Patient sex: F
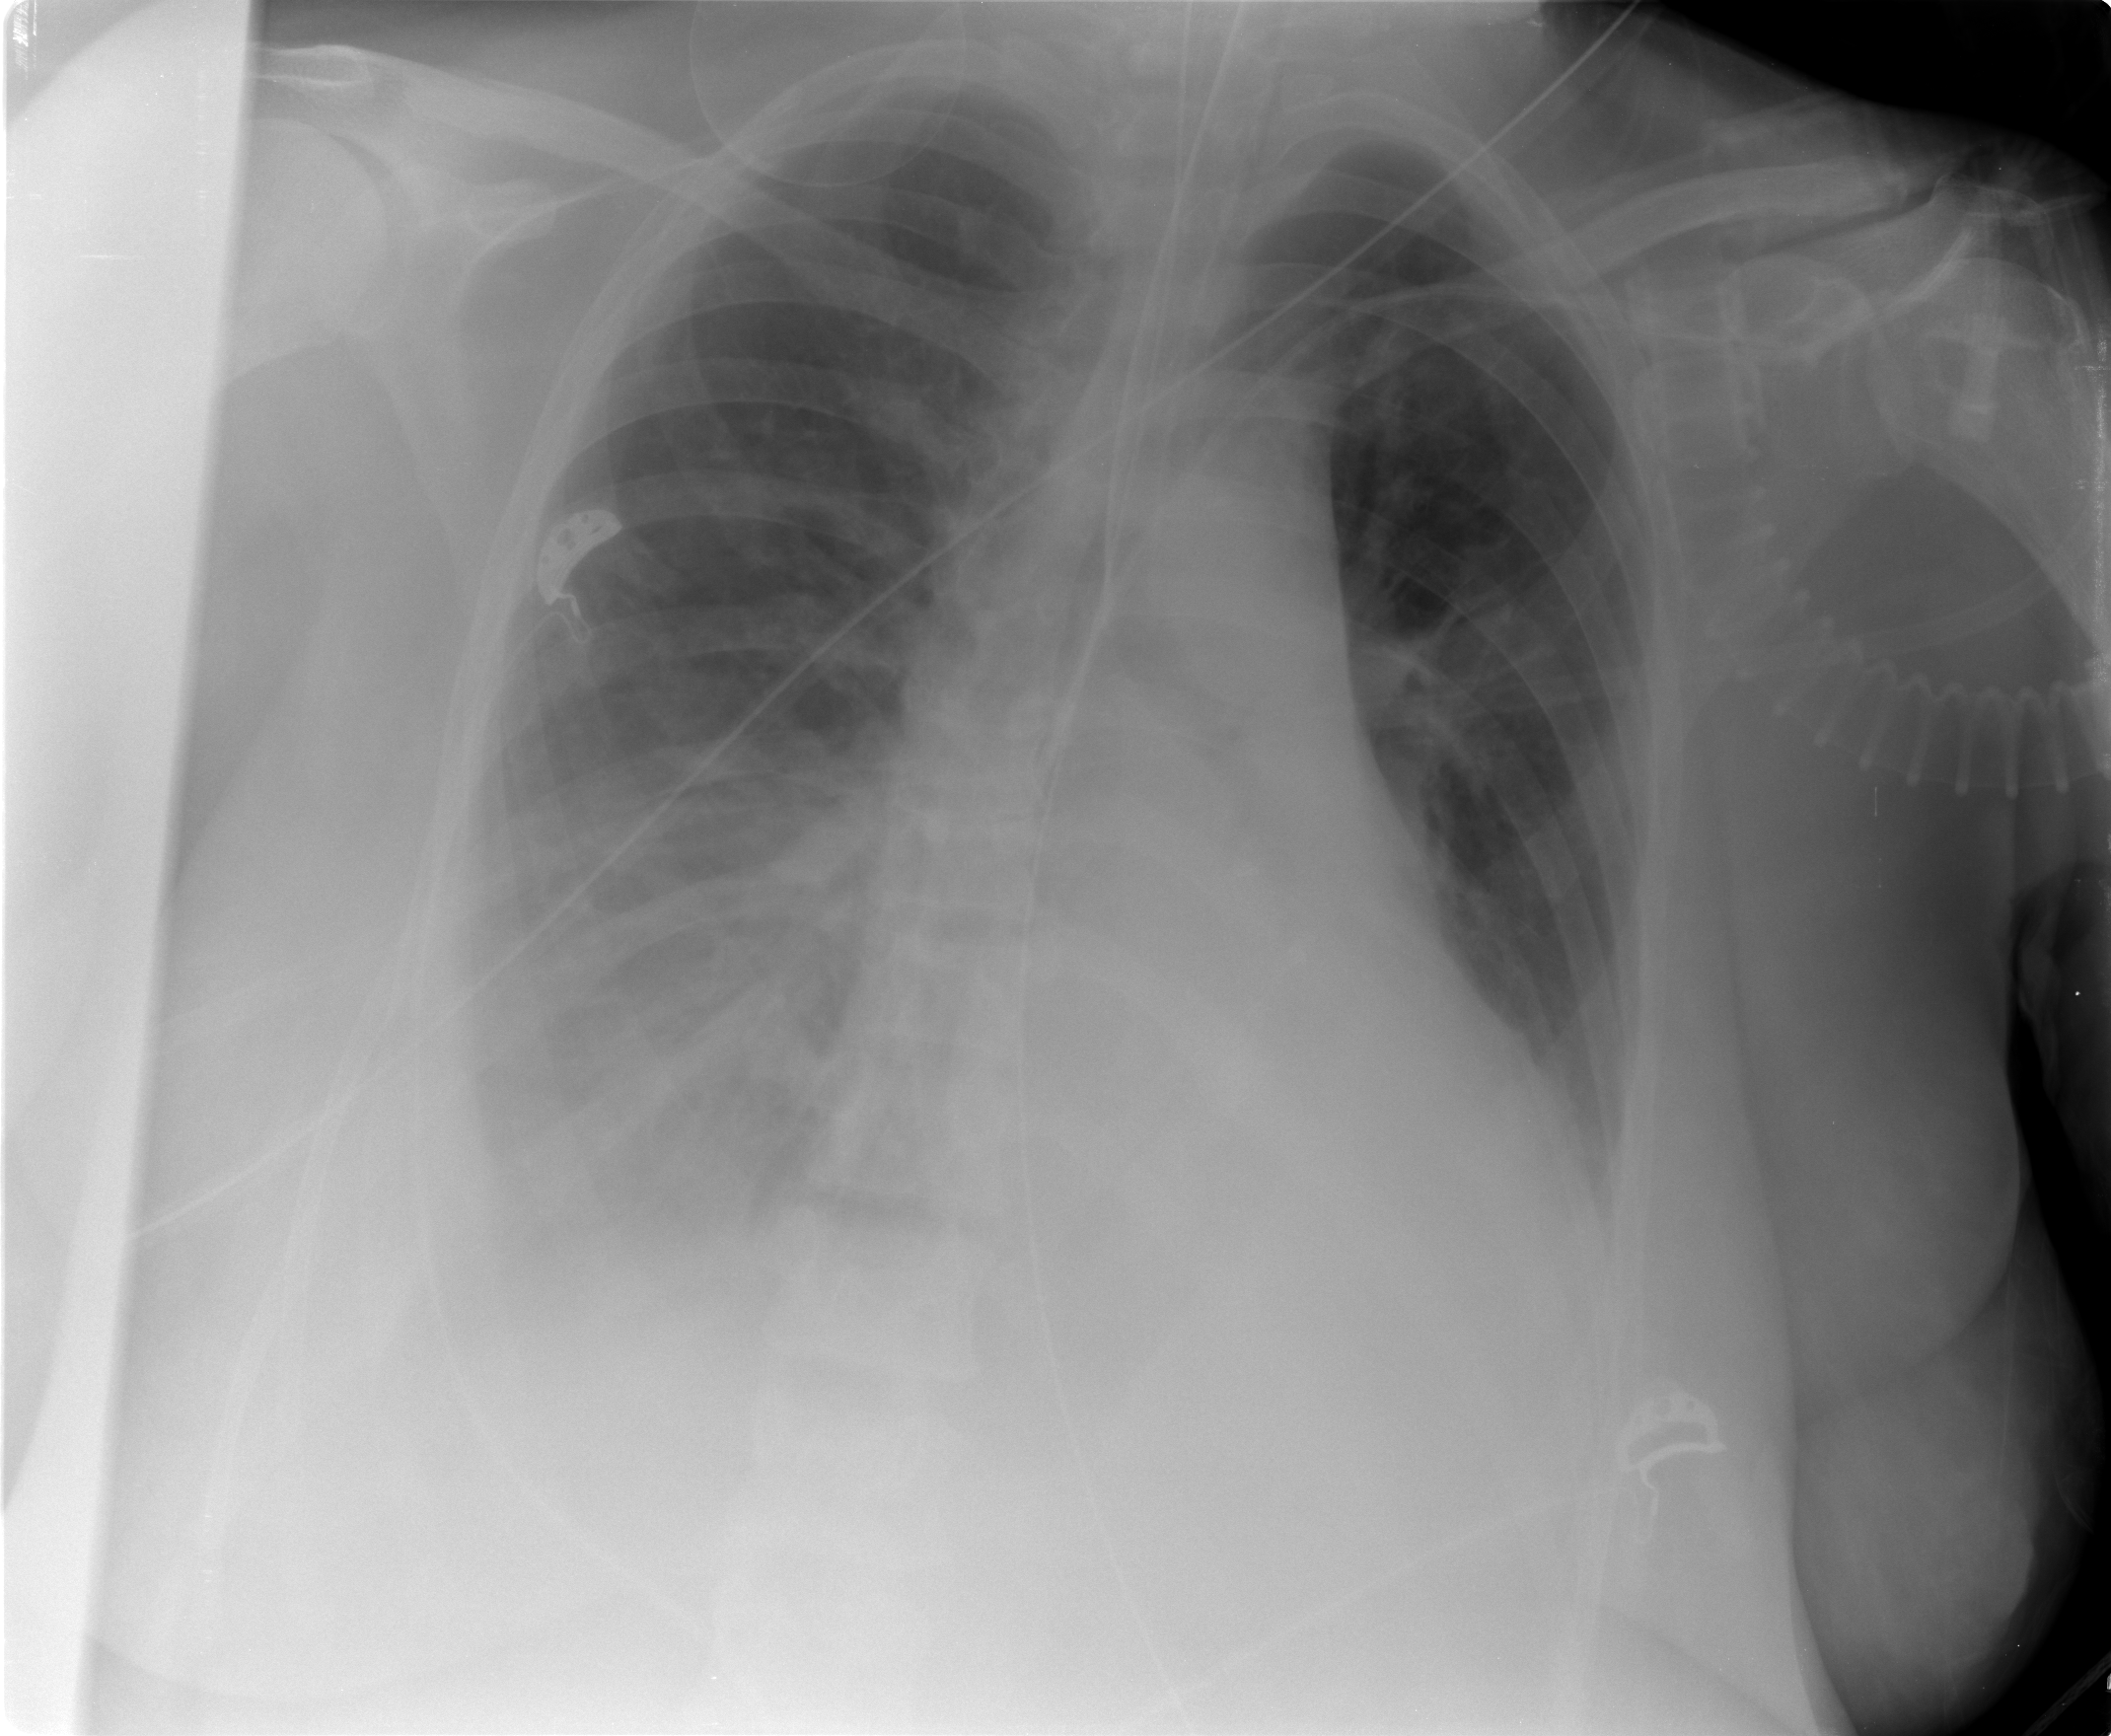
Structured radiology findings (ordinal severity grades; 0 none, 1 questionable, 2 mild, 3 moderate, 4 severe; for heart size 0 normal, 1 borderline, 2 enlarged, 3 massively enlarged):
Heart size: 2
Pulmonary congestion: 2
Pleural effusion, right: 3
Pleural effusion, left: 2
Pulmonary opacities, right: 0
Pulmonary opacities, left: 0
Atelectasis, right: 3
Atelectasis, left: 0